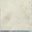
Piece: xx